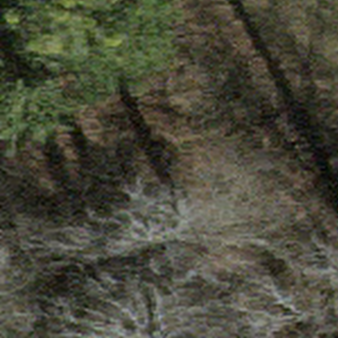
Label: other